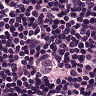
Metastatic tissue present: no